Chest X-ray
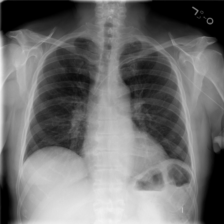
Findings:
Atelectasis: negative
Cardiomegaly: negative
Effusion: negative
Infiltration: negative
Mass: negative
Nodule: negative
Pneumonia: negative
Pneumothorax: negative
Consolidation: negative
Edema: negative
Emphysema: negative
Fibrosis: negative
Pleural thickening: negative
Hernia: negative